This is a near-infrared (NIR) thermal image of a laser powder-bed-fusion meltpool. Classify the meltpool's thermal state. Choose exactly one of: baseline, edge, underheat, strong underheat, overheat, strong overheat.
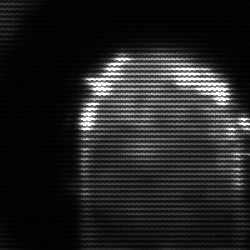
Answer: baseline